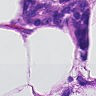
Metastatic tissue present: yes